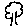
Label: tree